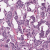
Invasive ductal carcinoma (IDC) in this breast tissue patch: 1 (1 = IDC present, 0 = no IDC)